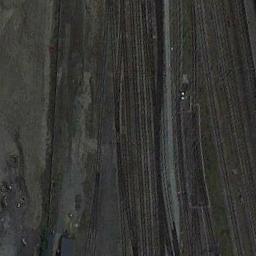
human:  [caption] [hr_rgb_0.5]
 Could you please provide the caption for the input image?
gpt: These railways have no trains on the railways .

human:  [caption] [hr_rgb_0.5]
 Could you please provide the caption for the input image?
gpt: There are dense buildings on both sides of the railway .

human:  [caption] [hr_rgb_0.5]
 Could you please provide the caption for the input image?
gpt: There are many railways of different lengths .

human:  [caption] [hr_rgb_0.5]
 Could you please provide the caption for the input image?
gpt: The railway is on the bare land .

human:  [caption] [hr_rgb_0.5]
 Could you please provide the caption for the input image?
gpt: There are empty land beside the railway .